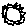
Label: sun